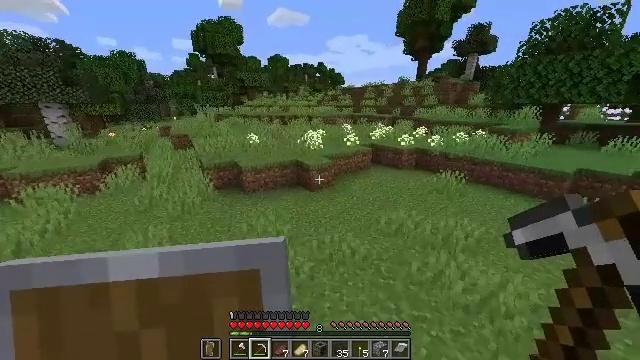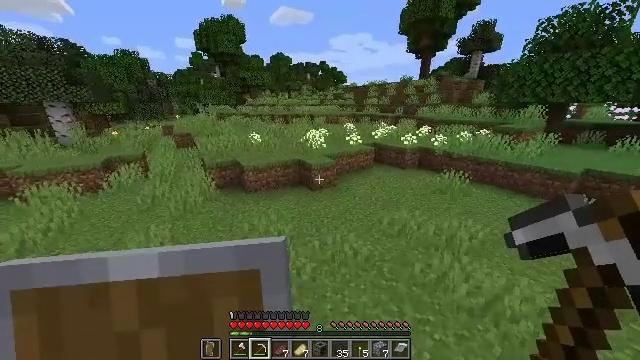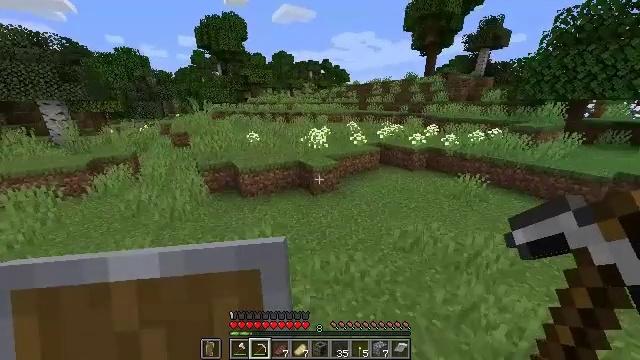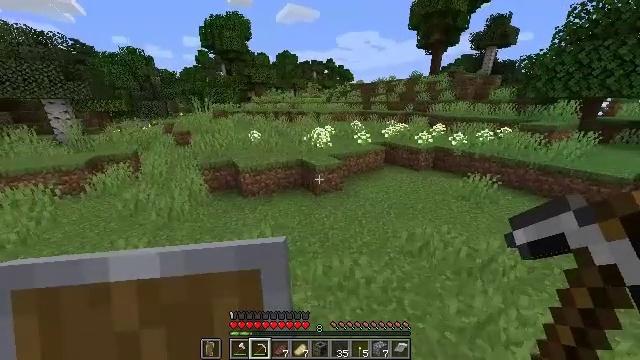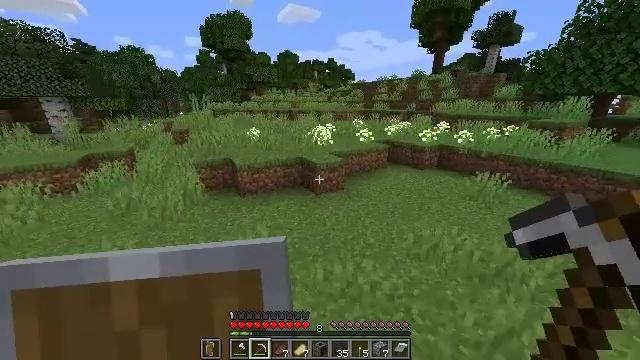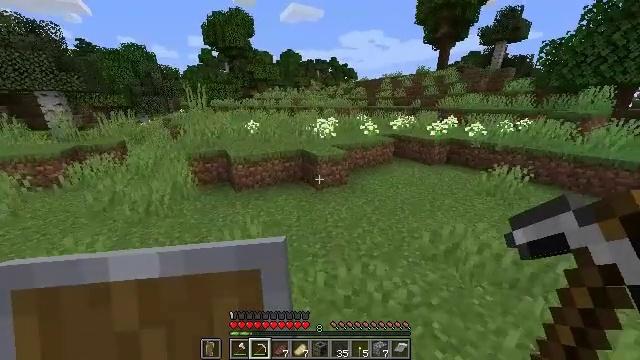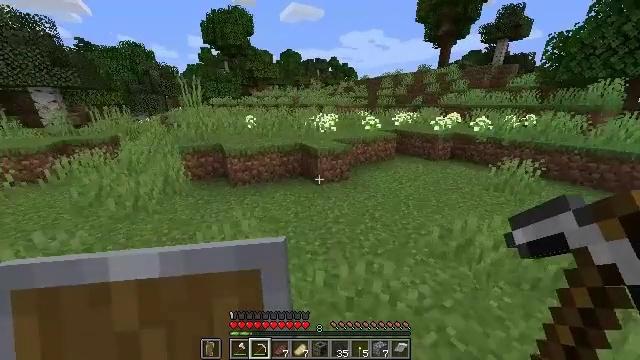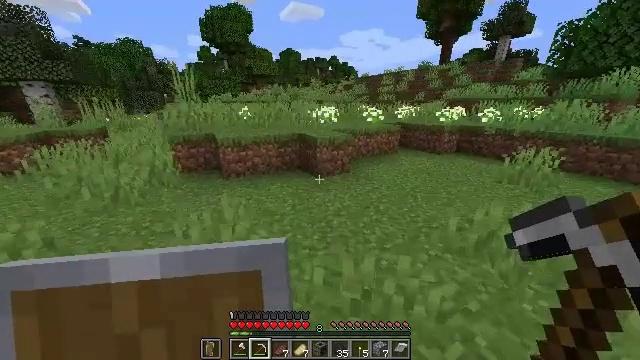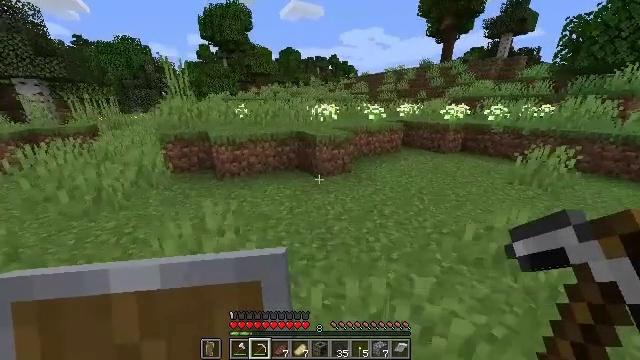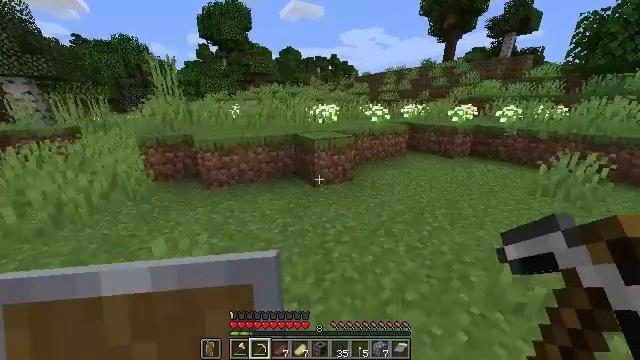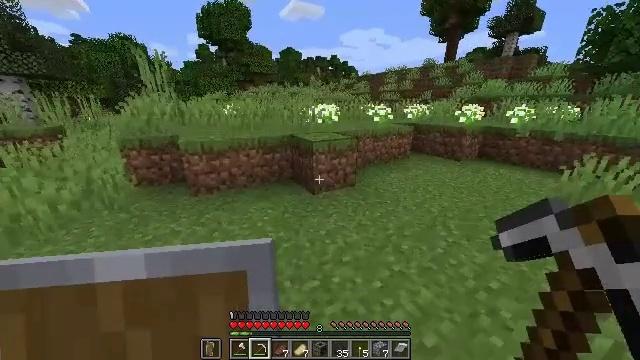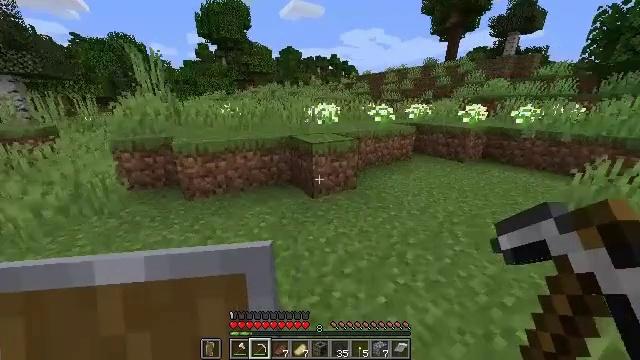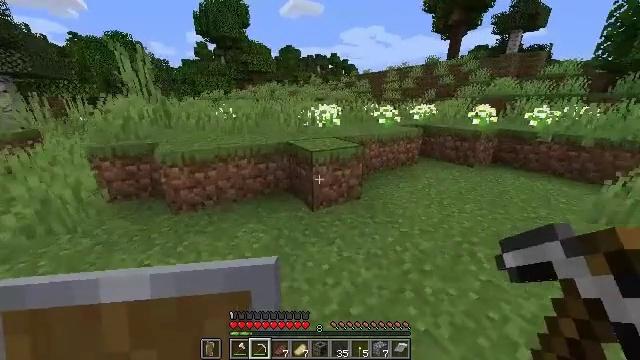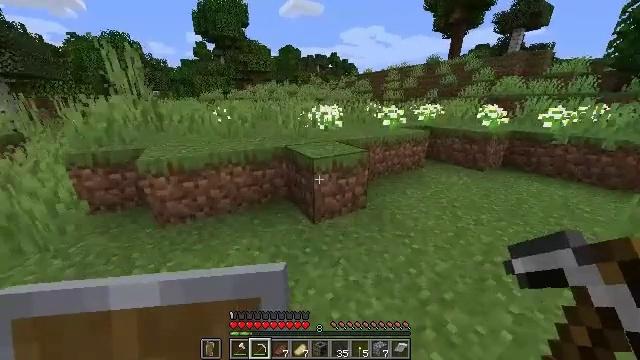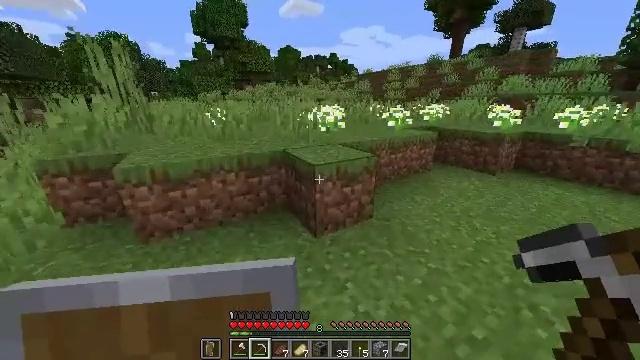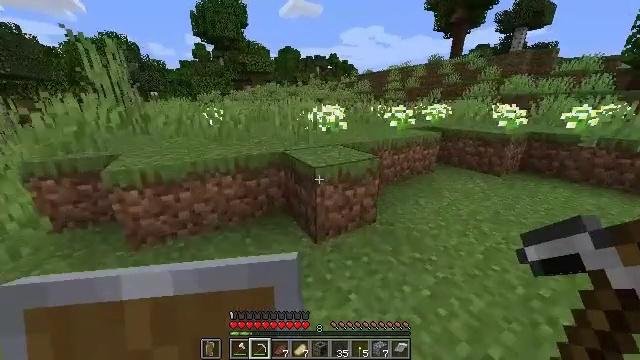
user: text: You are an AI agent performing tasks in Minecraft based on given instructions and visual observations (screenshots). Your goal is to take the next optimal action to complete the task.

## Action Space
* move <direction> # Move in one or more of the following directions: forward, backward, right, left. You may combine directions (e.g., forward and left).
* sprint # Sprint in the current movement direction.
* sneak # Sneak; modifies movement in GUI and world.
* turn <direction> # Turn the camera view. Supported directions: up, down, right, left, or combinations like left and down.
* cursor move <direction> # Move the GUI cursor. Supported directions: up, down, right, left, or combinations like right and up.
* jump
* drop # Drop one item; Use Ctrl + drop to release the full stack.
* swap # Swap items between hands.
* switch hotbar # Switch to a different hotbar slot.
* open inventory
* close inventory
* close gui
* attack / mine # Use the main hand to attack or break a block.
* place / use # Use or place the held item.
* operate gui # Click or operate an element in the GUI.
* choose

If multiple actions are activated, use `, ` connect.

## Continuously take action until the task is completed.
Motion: motion action
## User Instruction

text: Remove oak leaves from branches.
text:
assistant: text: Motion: move forward, jump
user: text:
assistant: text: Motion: move forward, jump
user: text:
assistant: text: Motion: move forward, jump
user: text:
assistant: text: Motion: move forward
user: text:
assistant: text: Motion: move forward
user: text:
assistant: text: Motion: move forward
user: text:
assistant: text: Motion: move forward
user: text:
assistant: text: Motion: move forward
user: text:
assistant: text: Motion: move forward
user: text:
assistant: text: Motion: move forward
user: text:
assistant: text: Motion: move forward
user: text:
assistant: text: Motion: move forward
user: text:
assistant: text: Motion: move forward
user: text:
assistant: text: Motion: move forward
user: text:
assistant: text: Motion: move forward
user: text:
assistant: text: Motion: move forward
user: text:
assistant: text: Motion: move forward, jump
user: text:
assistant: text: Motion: move forward, jump
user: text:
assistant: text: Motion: move forward, jump
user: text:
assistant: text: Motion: move forward, jump
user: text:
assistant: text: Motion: move forward, jump
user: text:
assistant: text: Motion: move forward
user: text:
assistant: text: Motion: move forward
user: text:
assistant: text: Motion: move forward
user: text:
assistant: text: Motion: move forward, turn right and up
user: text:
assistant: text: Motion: move forward, turn right and up
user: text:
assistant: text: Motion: move forward, turn right and up
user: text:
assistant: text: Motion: move forward
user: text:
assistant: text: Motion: move forward, sprint
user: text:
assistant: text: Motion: move forward, sprint